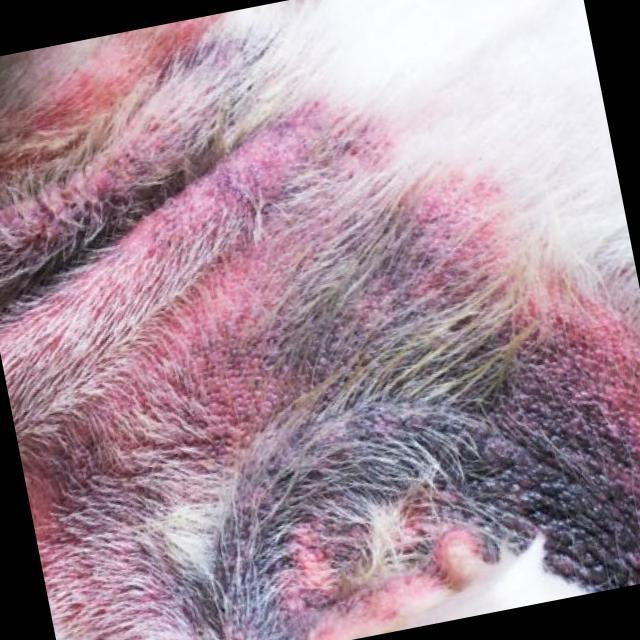
Canine fungal skin infection — characterized by alopecia, scaling, crusting, and circular lesions. Common agents include Malassezia and Candida species.